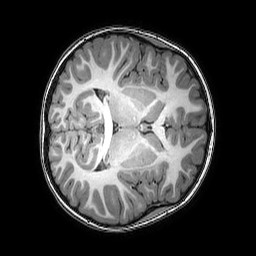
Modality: T1w
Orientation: axial
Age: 7
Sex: female
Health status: healthy